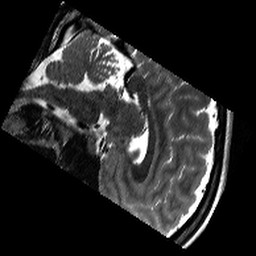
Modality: T2w
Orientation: sagittal
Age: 29
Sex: female
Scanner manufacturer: siemens
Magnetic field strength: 3 T
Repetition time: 11.39 s
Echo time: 0.09 s